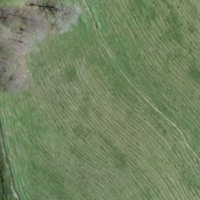
EUNIS habitat code: 24
Species observed at this site:
Allium ursinum
Silene dioica